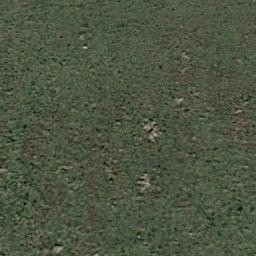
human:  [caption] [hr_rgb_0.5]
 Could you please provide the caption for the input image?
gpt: A large lush green meadow covered with green grass .

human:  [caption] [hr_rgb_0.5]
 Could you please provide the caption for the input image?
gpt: The meadow is dense but uneven .

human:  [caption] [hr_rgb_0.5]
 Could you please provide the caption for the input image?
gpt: The entire image is dominated by grass .

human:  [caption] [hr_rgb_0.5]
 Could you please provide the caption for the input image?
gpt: This meadow has different sparsity in different places .

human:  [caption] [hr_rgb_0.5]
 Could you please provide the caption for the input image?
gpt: There are some white rocks on the green meadow .